Field crop: maize
Growth stage: 2
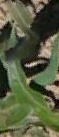
Species: maize